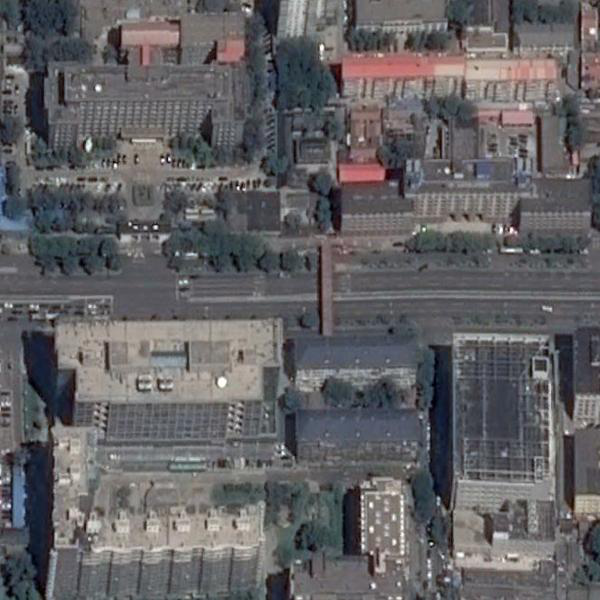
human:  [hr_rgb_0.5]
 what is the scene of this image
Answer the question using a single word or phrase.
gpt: commercial